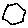
Label: hexagon